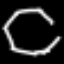
Label: octagon